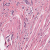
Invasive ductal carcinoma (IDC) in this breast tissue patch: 1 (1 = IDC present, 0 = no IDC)